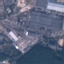
Label: Industrial